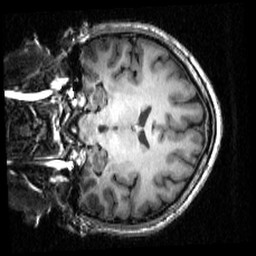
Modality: T1w
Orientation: coronal
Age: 19
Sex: male